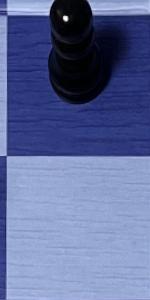
Label: Empty